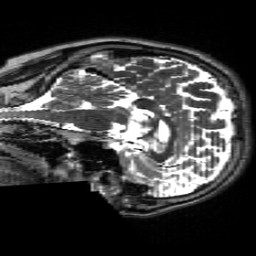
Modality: T2w
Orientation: sagittal
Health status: ill
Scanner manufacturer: siemens
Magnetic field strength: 3 T
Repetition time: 7.81 s
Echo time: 0.095 s